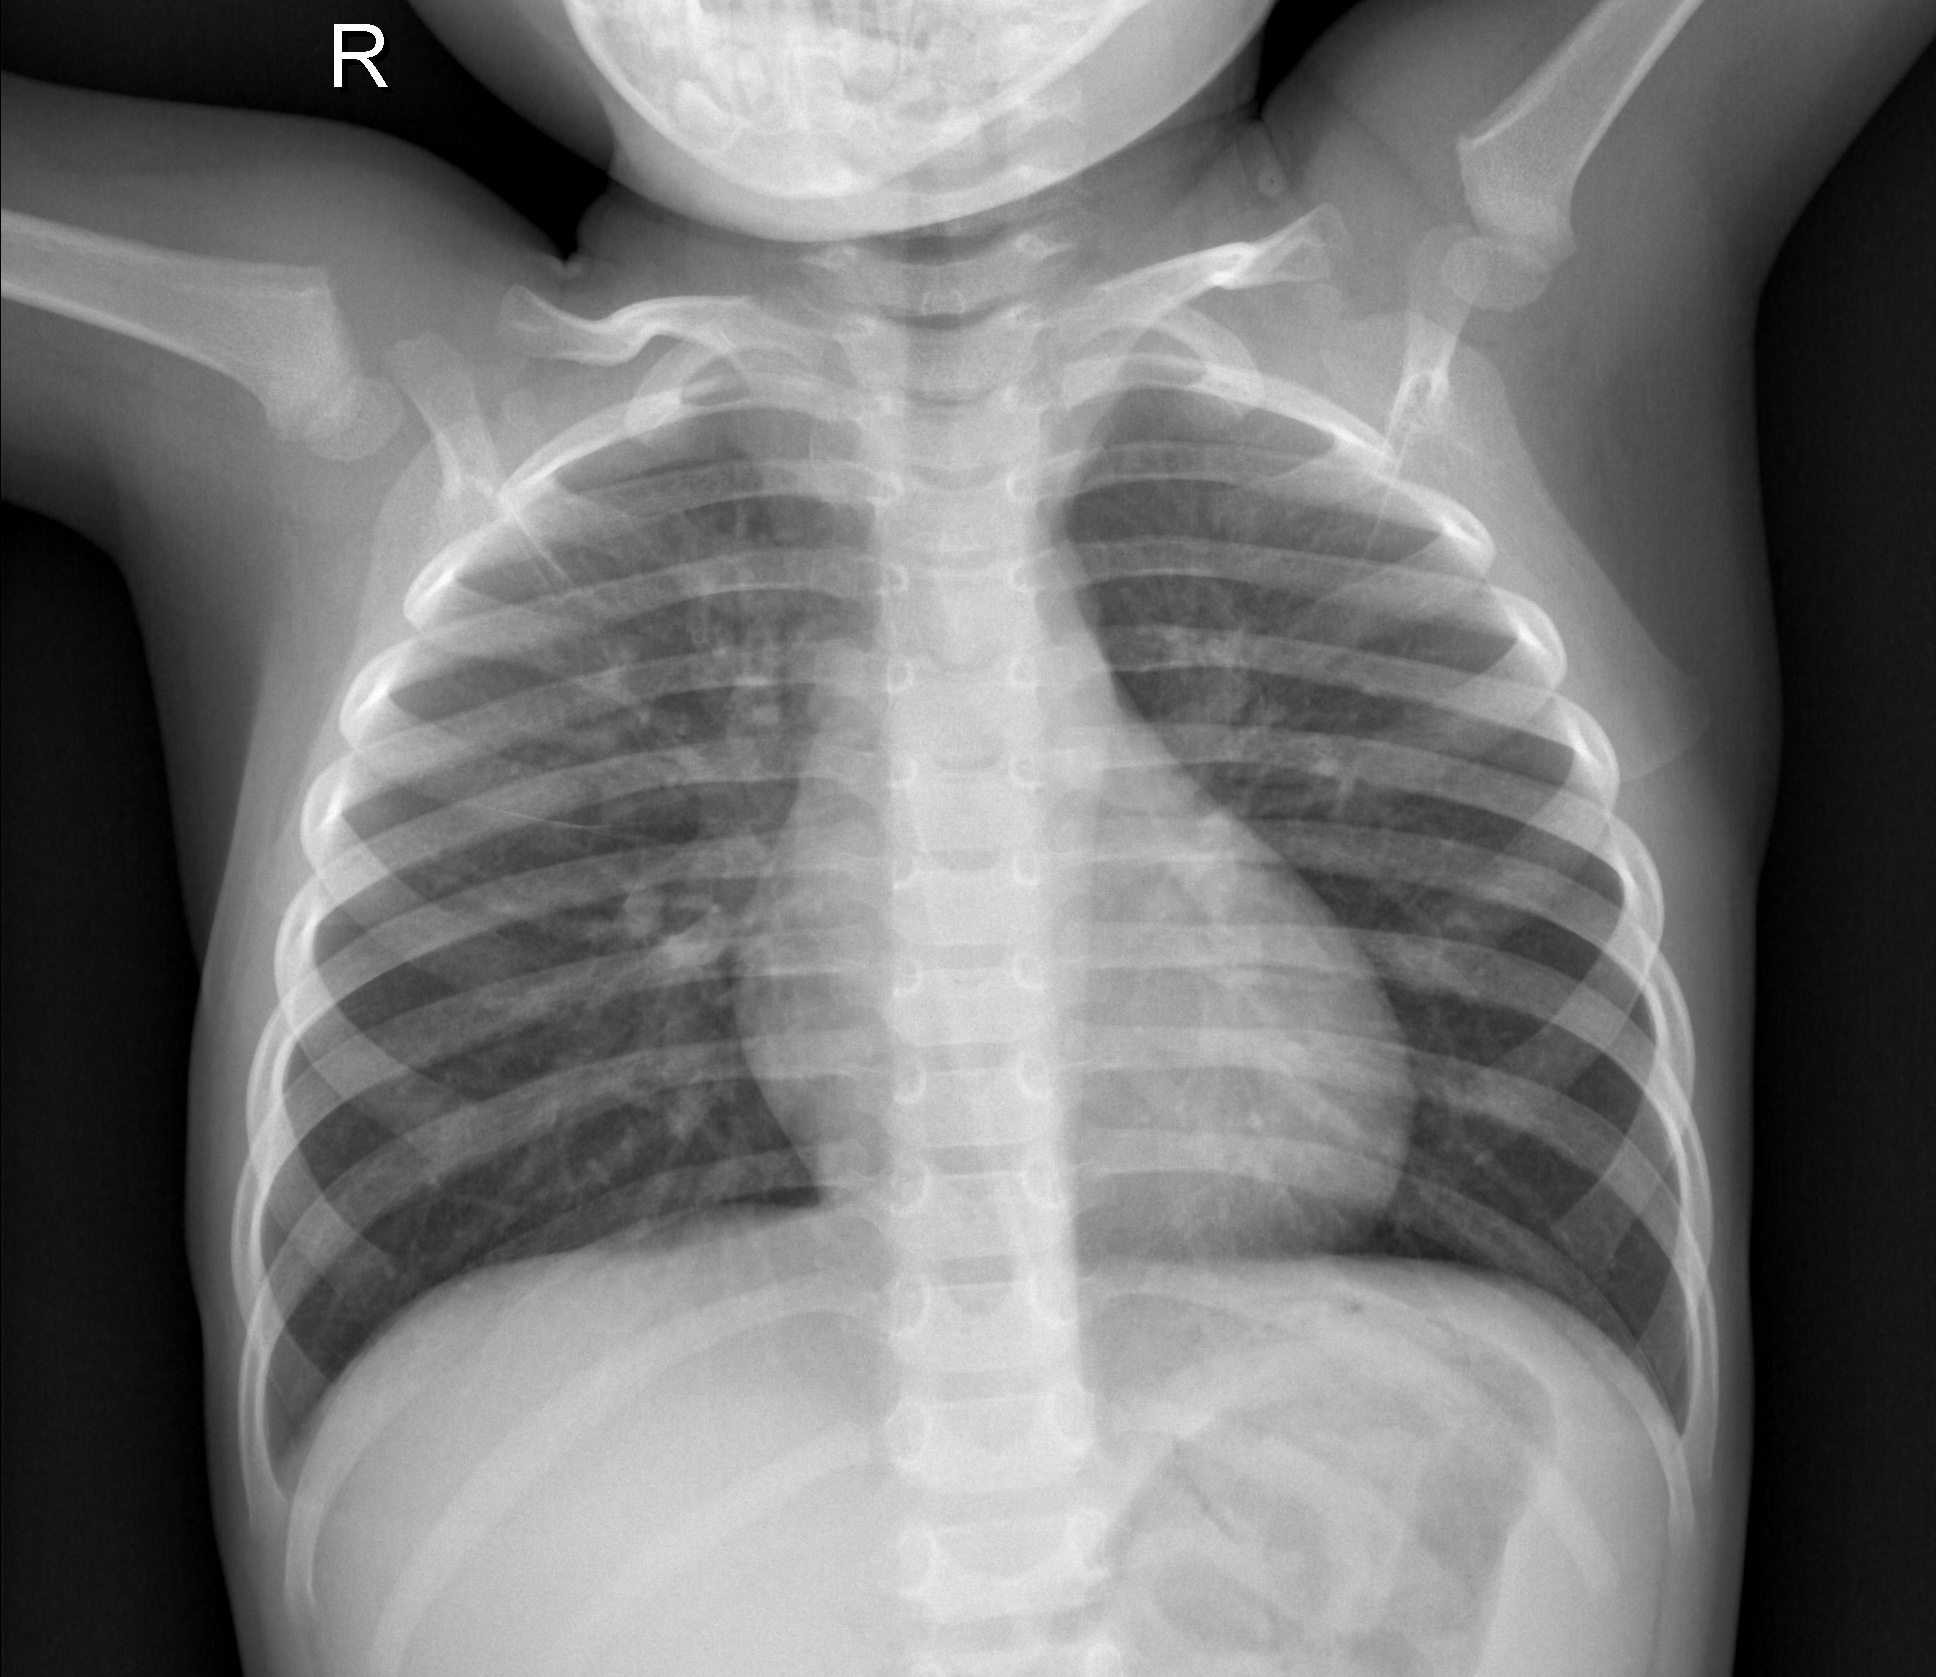
Diagnosis: NORMAL